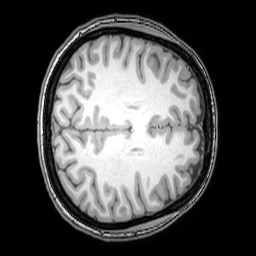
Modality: T1w
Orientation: axial
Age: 24
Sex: female
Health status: healthy
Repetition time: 0.081 s
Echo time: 0.037 s